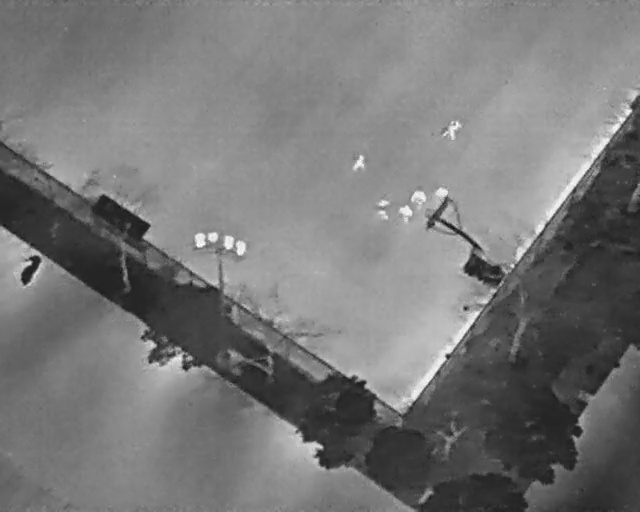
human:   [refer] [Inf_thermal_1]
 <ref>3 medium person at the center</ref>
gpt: <box>[[54, 30, 57, 33, 2], [67, 36, 70, 39, 2], [61, 40, 64, 42, 2]]</box>

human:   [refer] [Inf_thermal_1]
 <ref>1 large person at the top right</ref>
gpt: <box>[[68, 23, 72, 27, 2]]</box>

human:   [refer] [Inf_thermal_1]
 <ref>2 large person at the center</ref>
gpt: <box>[[63, 37, 67, 40, 2], [58, 39, 61, 42, 2]]</box>